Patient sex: M
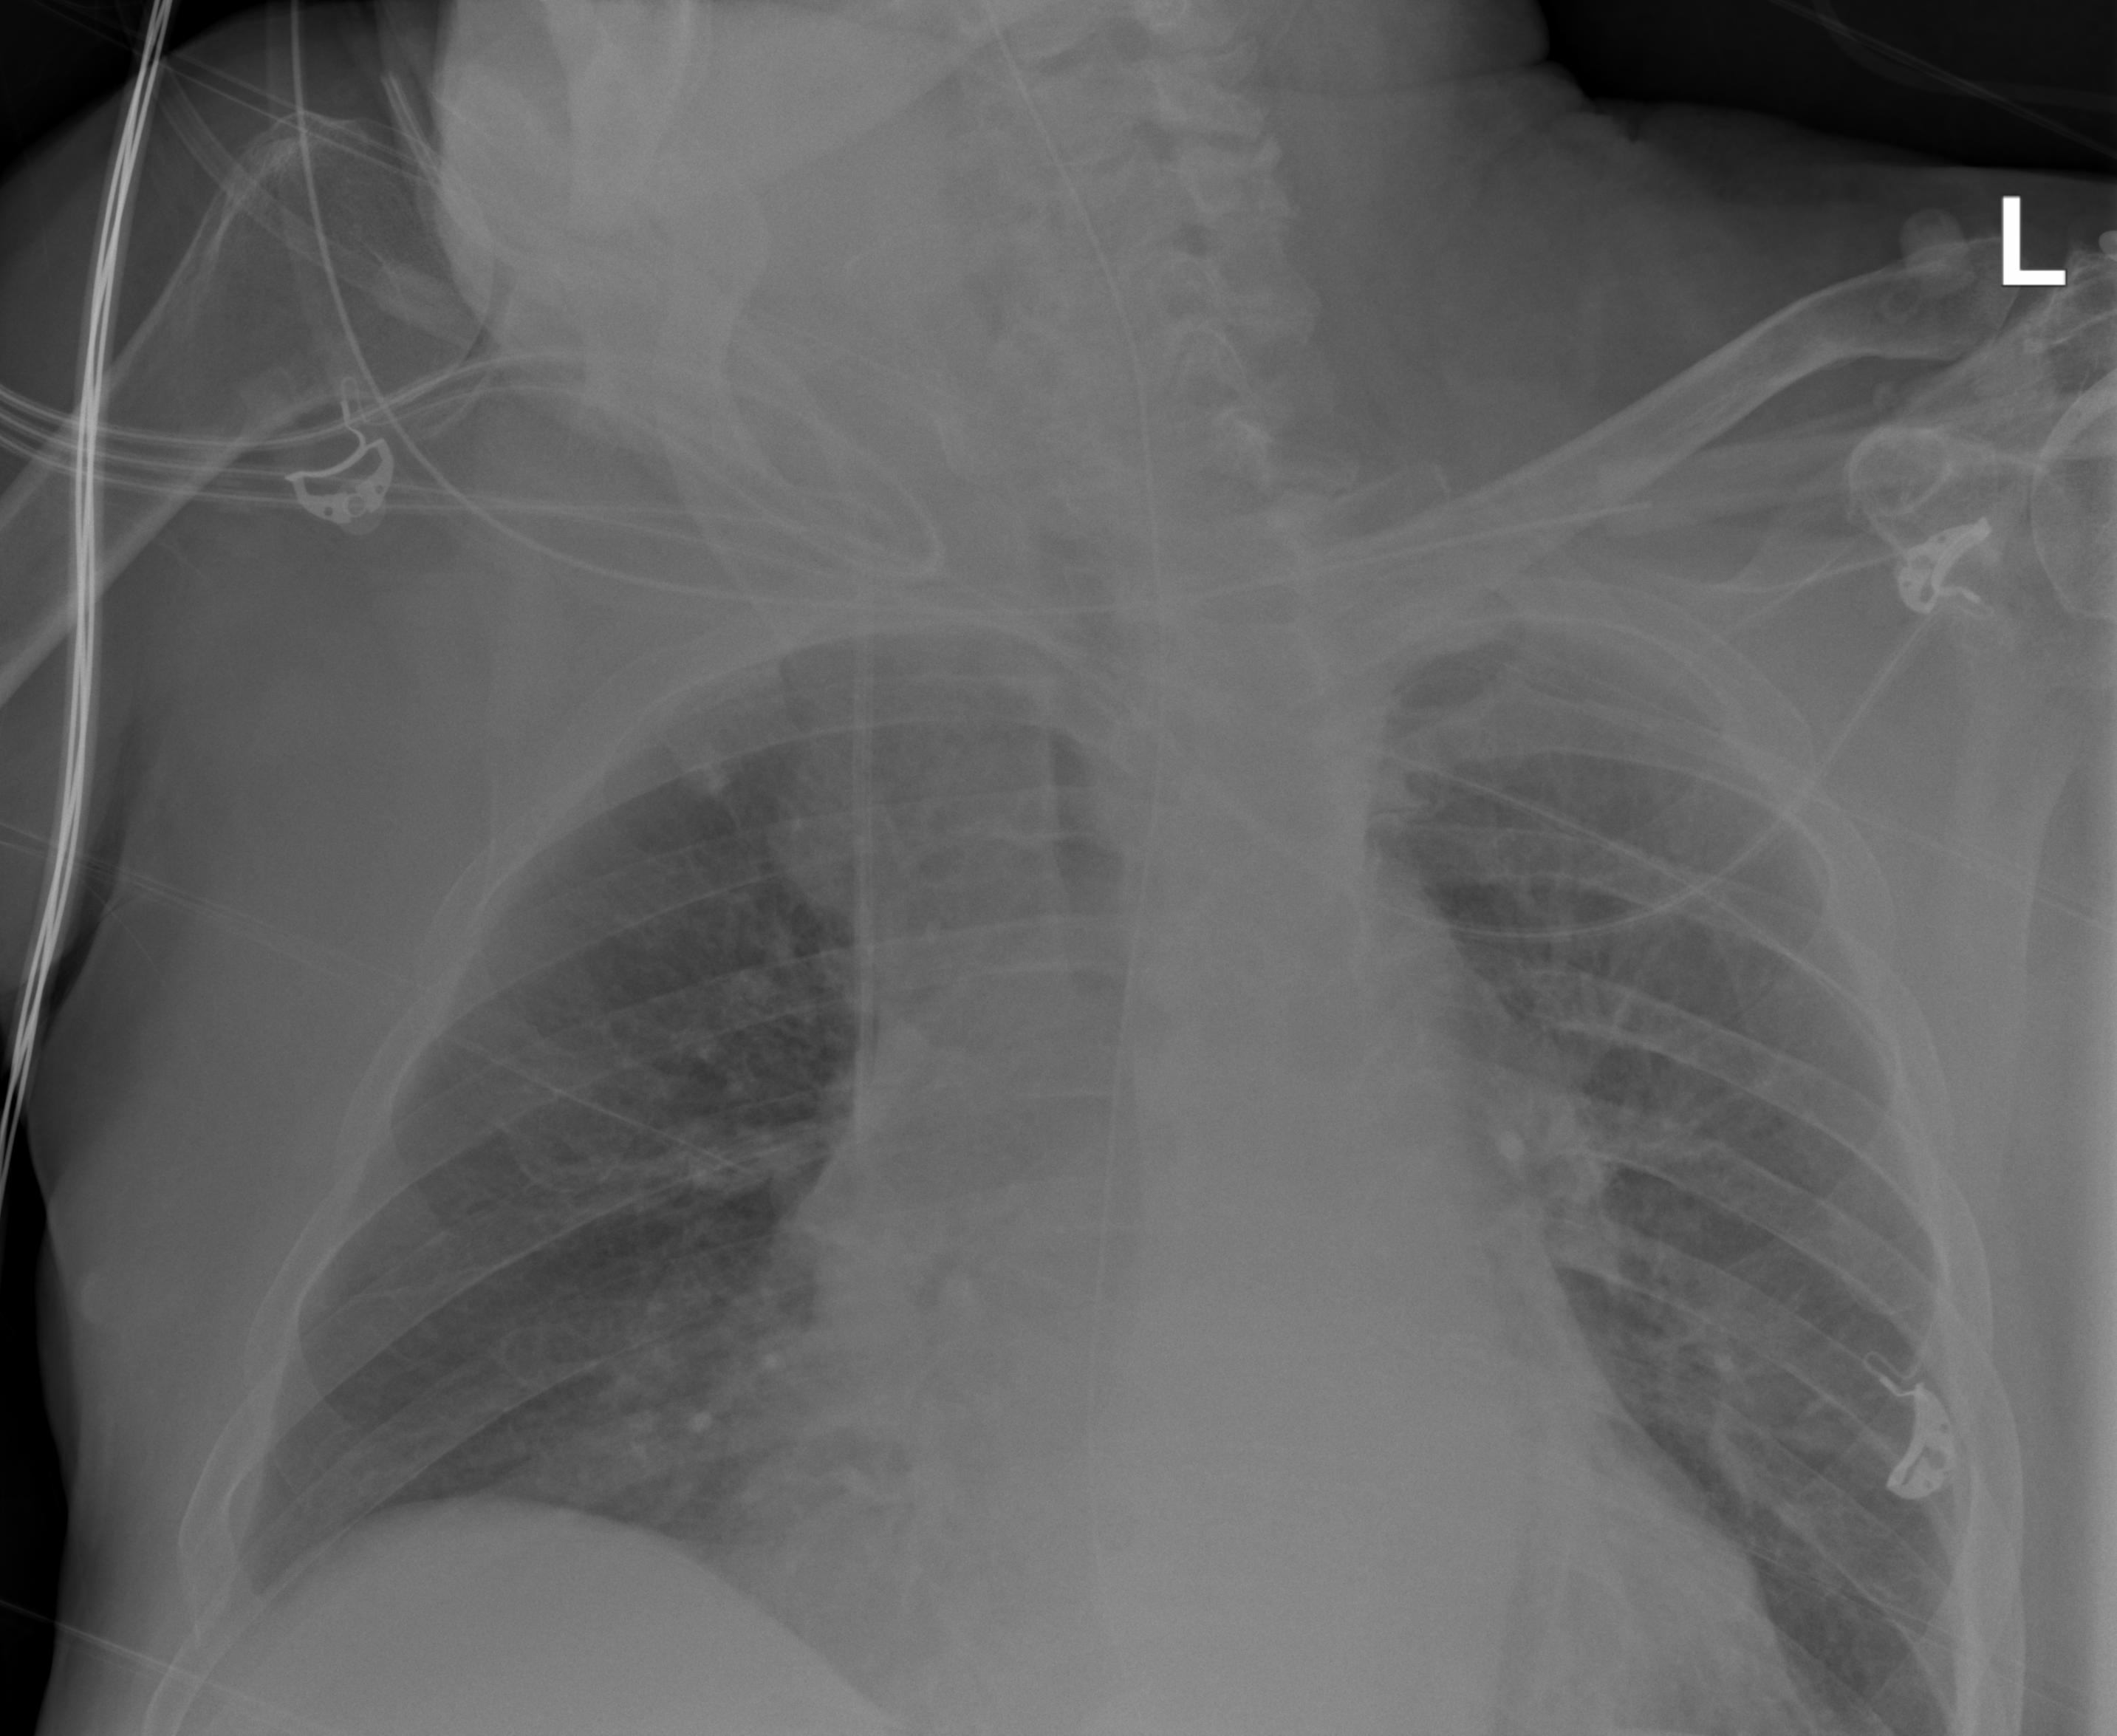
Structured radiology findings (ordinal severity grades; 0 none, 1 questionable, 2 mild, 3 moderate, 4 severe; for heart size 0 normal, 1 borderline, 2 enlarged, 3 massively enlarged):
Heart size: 2
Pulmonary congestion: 0
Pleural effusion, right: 1
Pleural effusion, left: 0
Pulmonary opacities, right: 0
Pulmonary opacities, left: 0
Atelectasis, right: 2
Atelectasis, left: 2